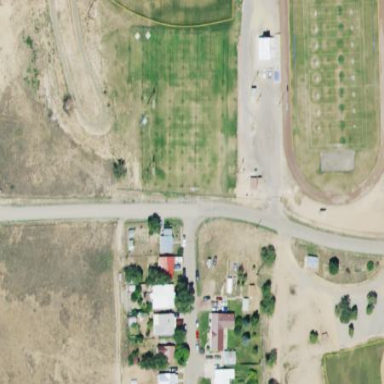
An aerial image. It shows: American football pitch for leisure and sport activities.